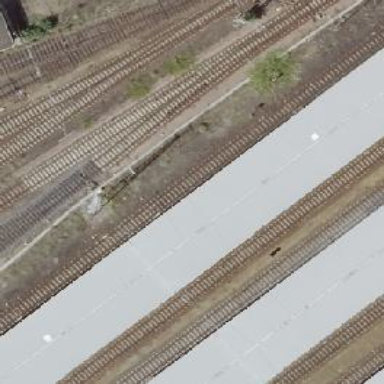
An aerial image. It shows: Stop position for public transport on the railway.